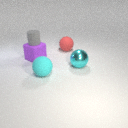
large cyan rubber sphere in front of large purple rubber cube